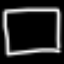
Label: square